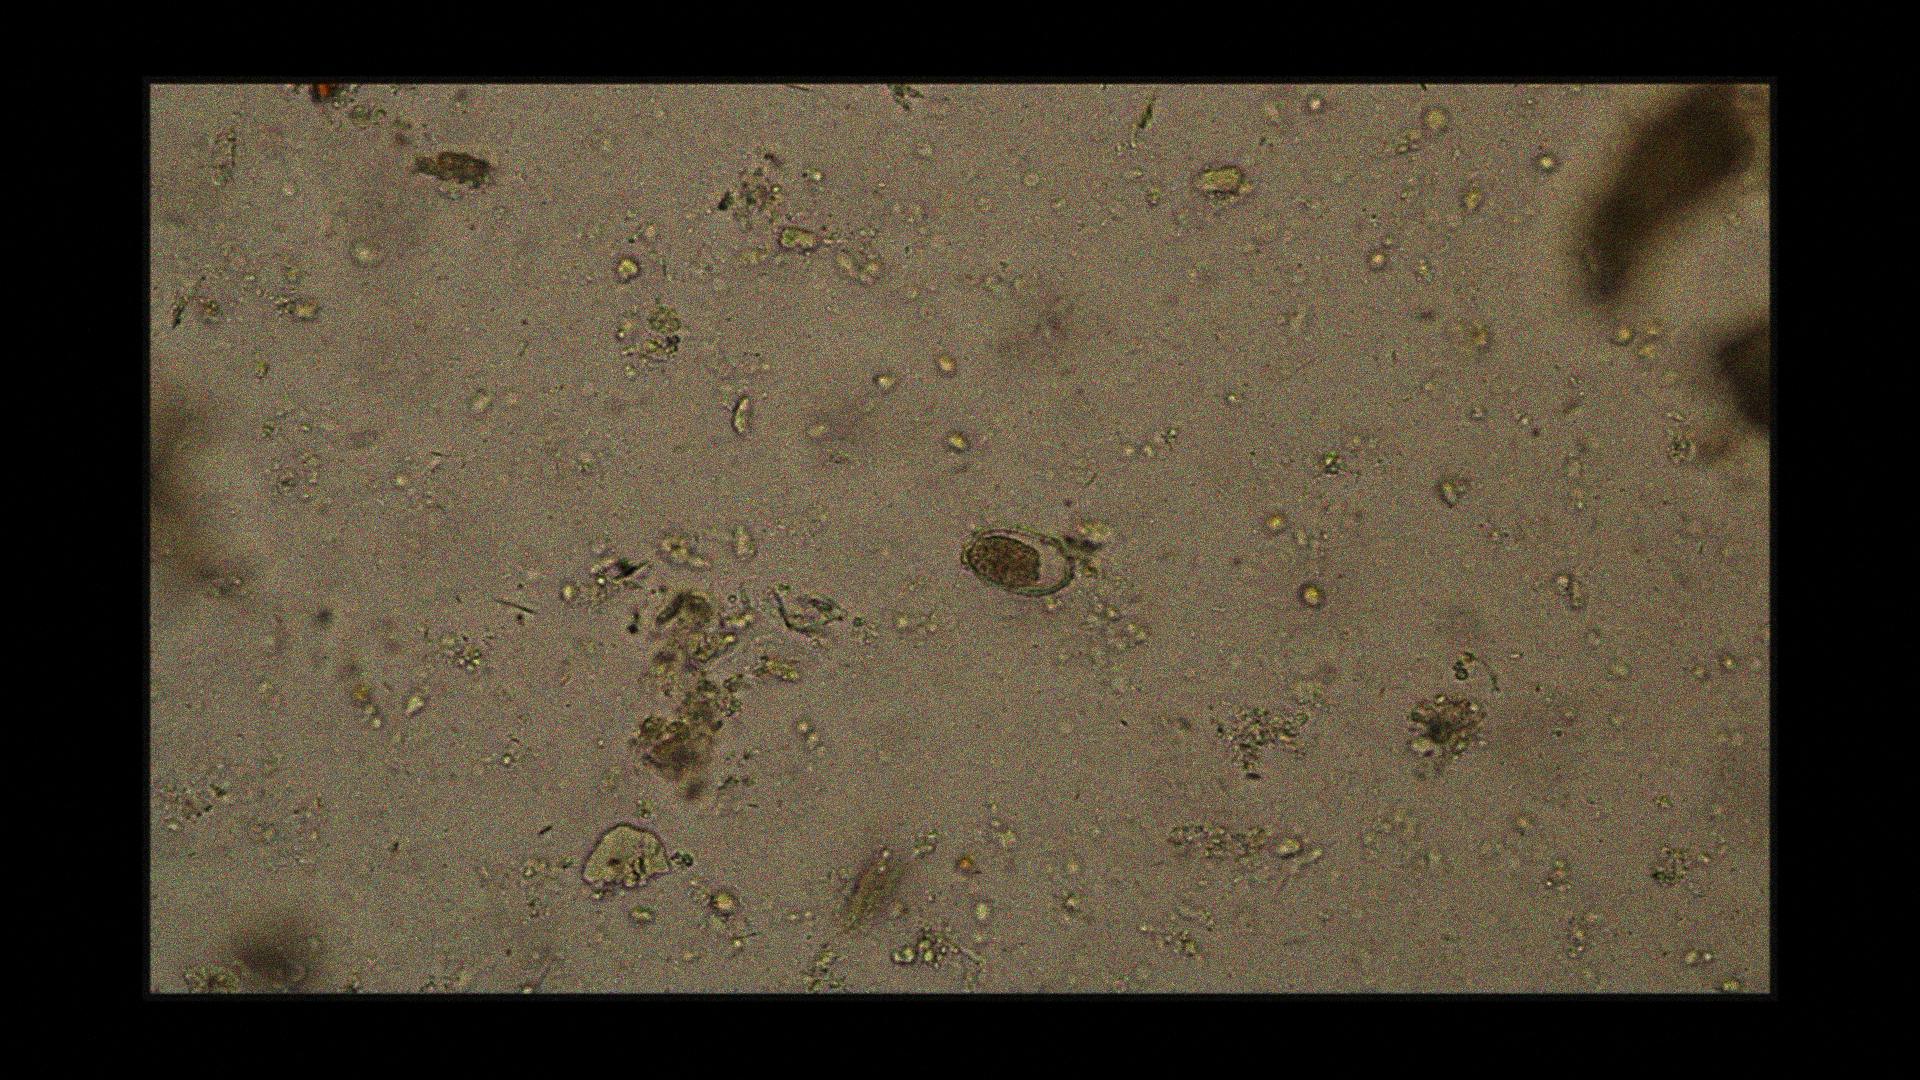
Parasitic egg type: Capillaria philippinensis